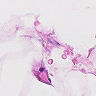
Metastatic tissue present: no